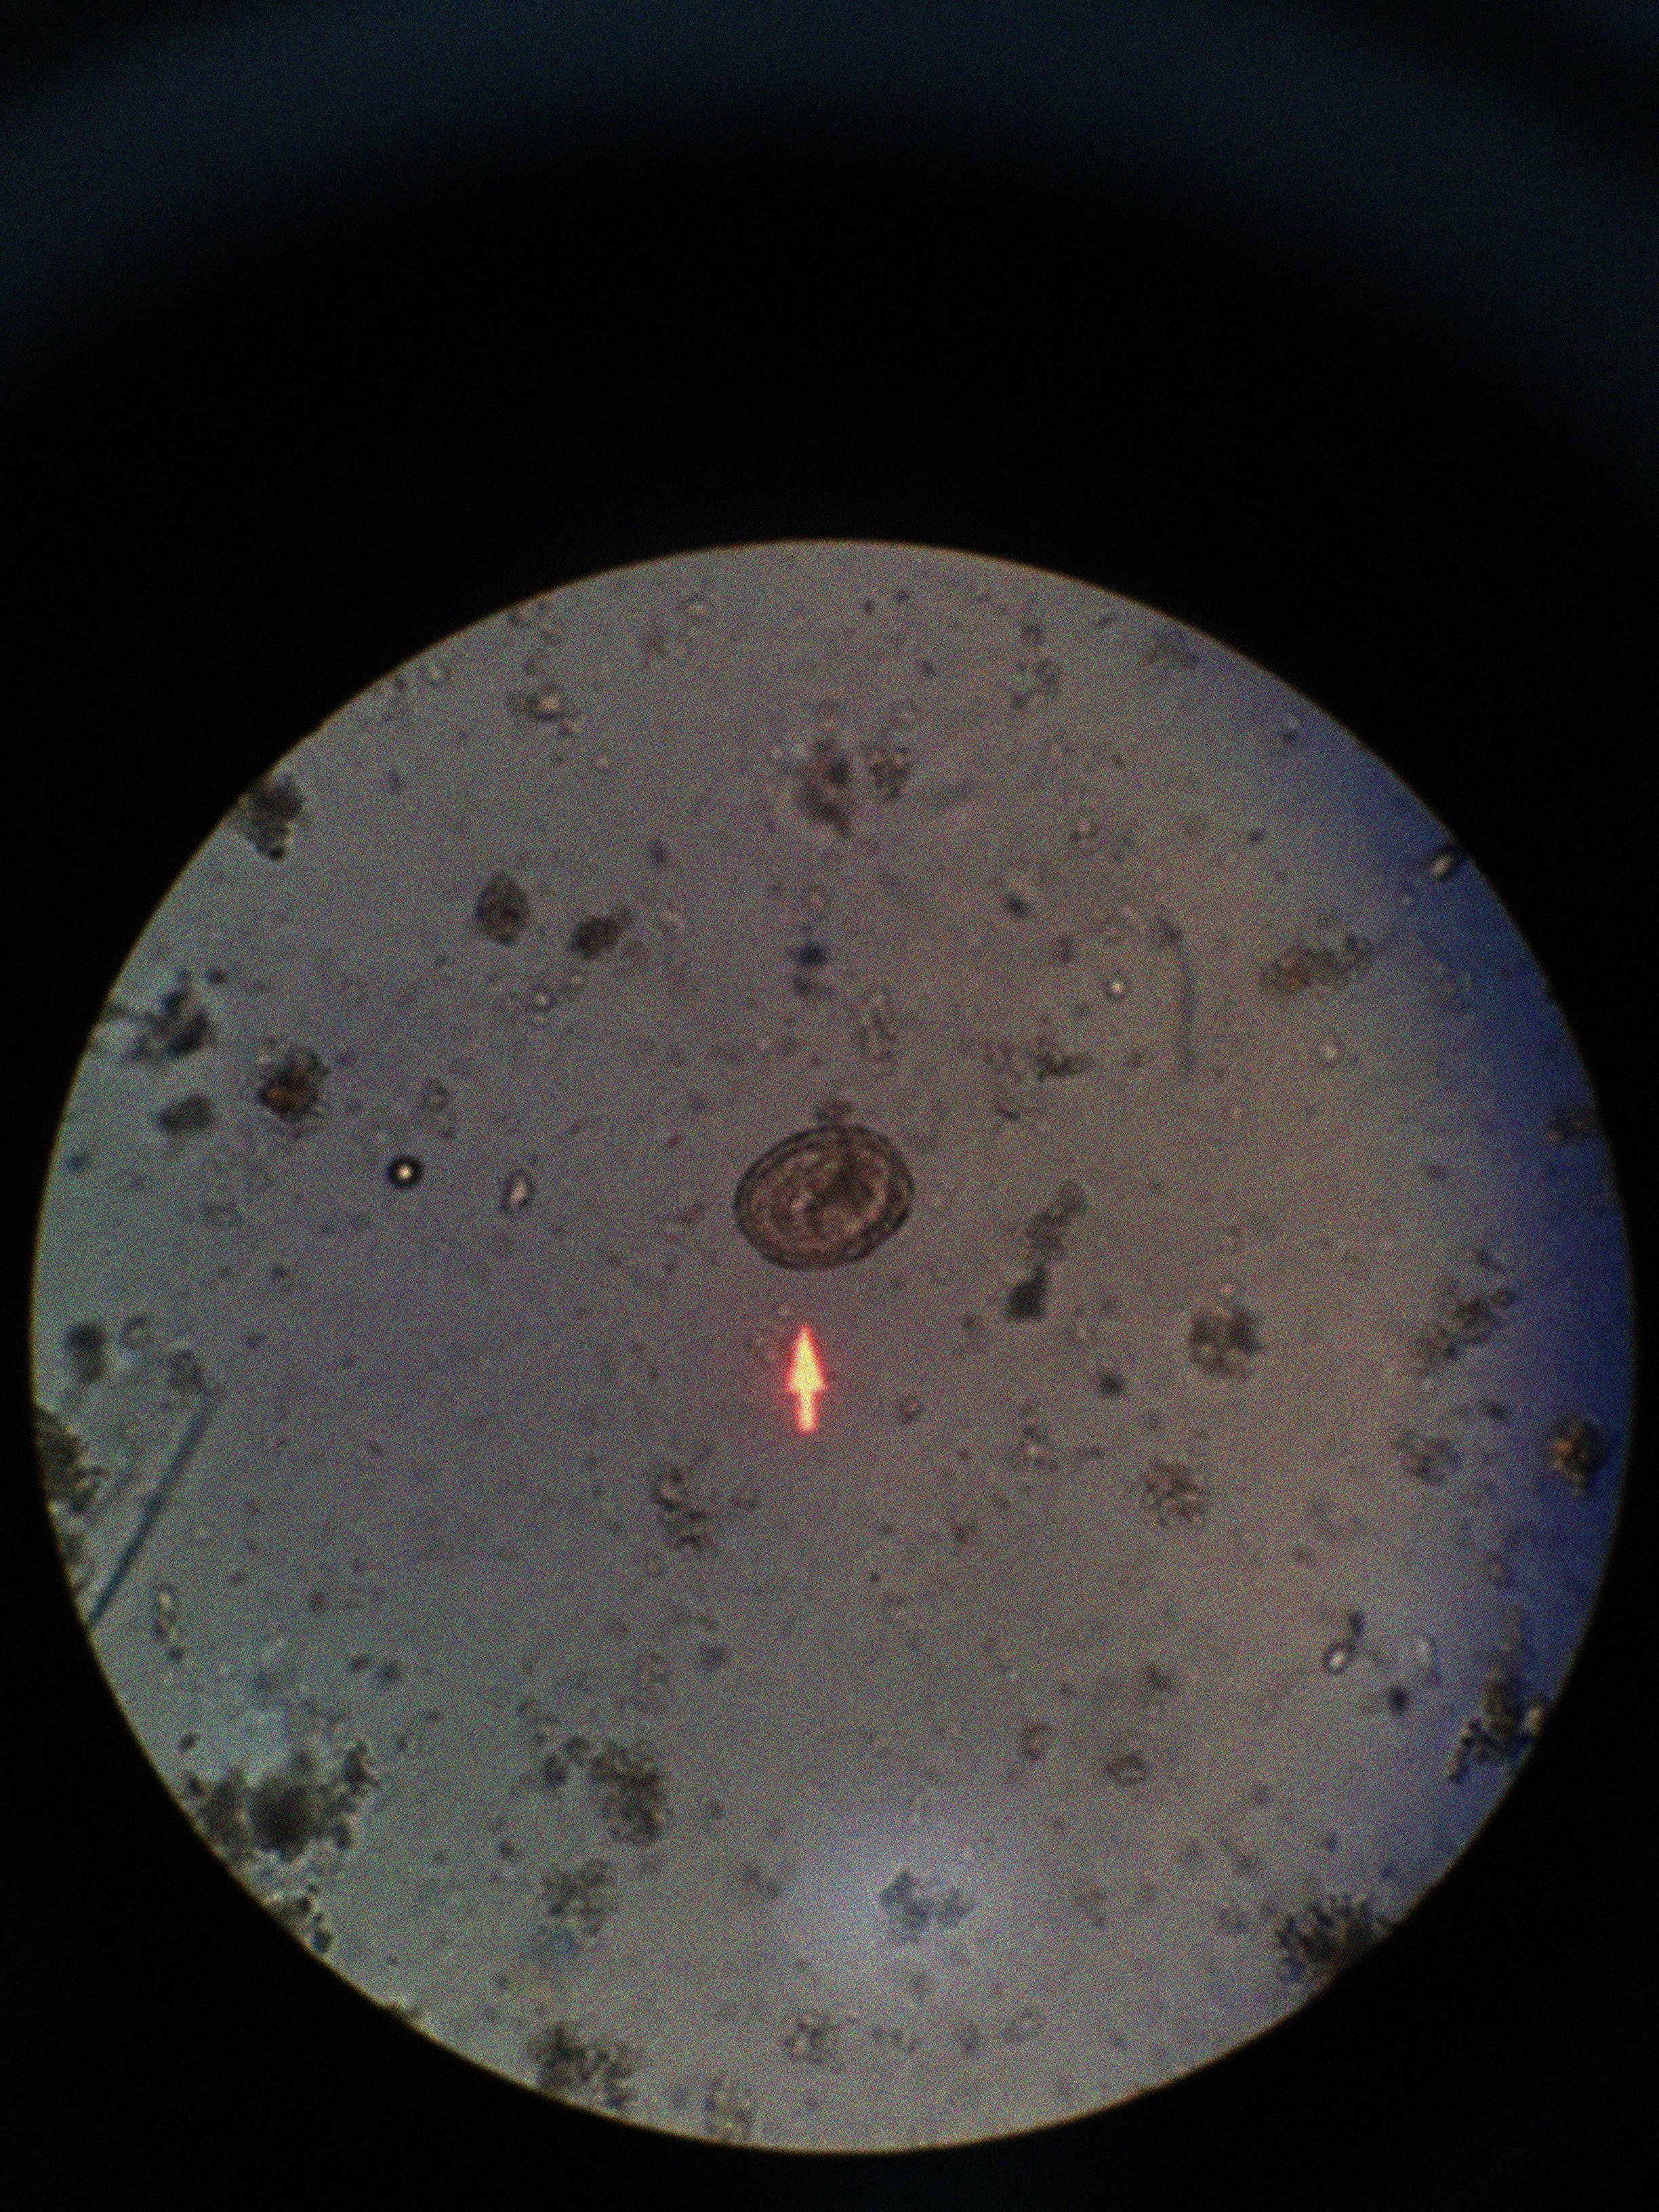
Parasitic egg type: Ascaris lumbricoides